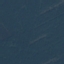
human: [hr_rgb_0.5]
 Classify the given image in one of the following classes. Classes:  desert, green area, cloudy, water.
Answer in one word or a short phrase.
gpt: green area